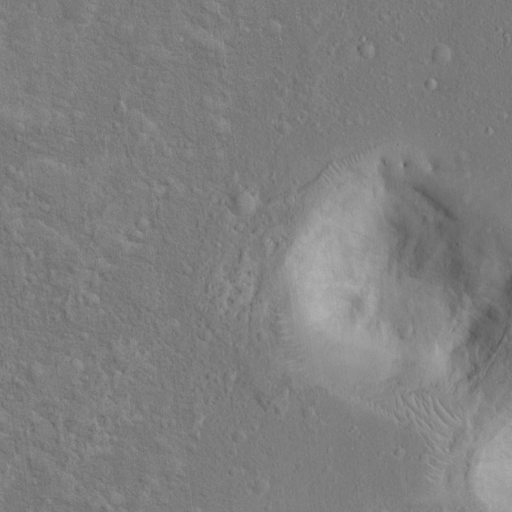
Objects detected: cone, cone